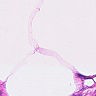
Metastatic tissue present: no